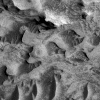
Atmospheric dust classification: not_dusty